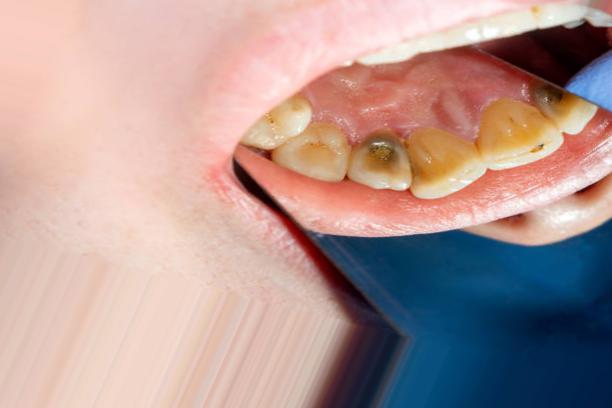
Condition: Tooth Discoloration